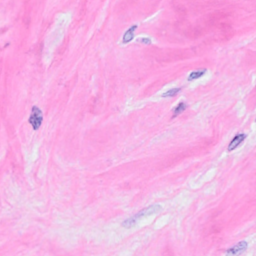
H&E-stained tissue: Breast